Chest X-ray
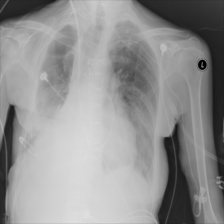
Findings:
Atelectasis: negative
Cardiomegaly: negative
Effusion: negative
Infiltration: negative
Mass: negative
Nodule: negative
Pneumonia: negative
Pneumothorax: negative
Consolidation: negative
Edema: negative
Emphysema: negative
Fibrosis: negative
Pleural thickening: negative
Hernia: negative